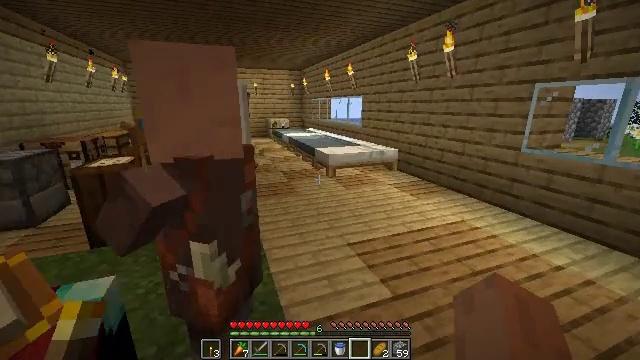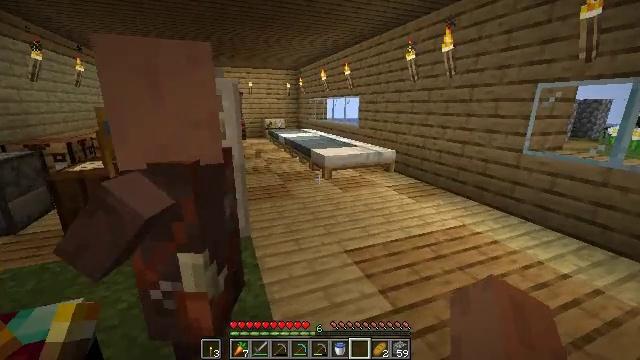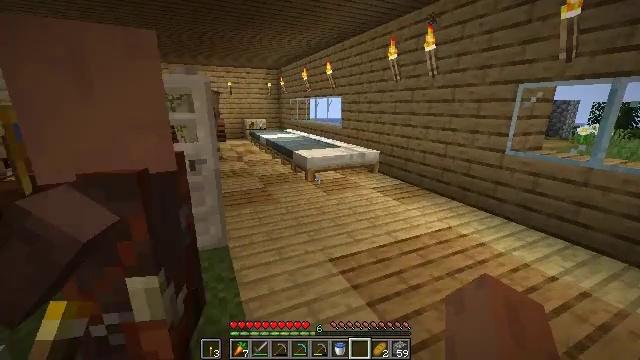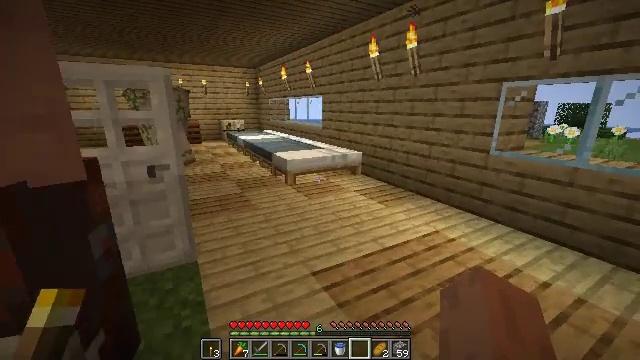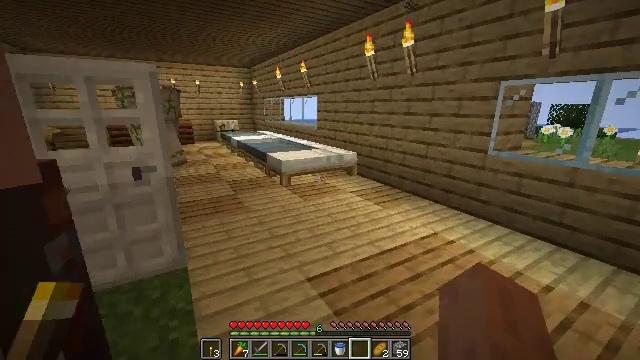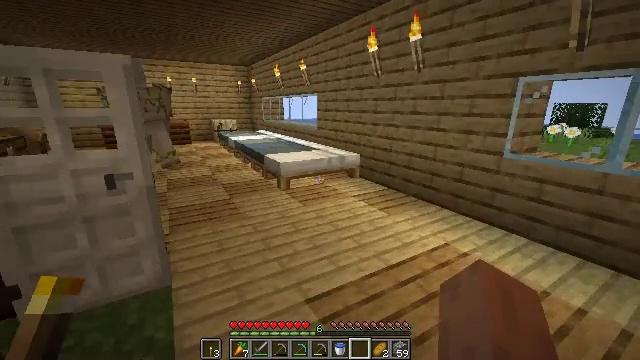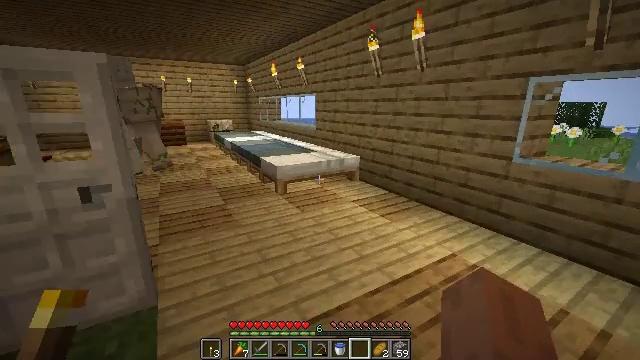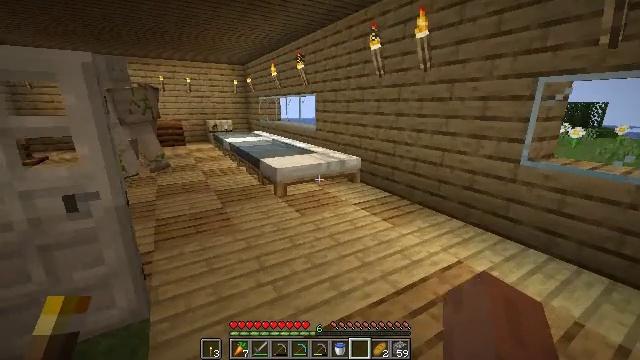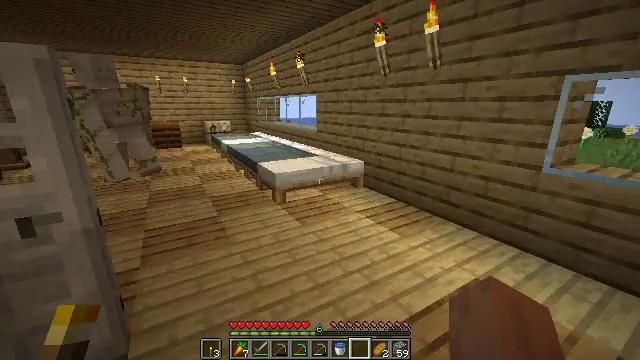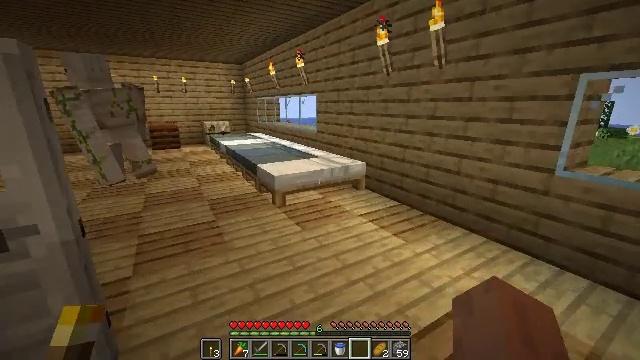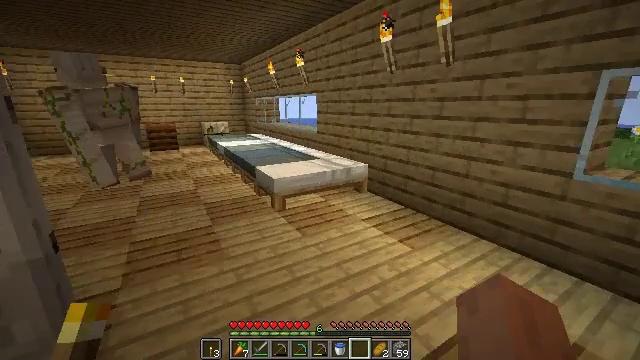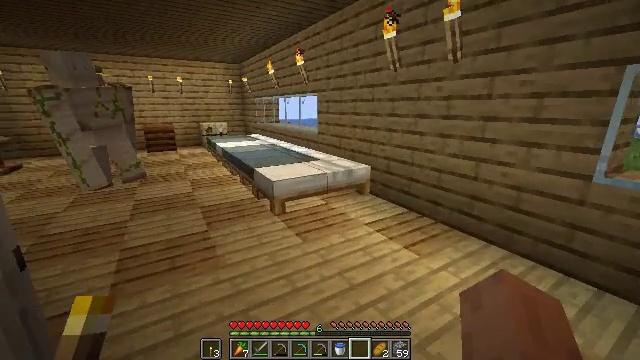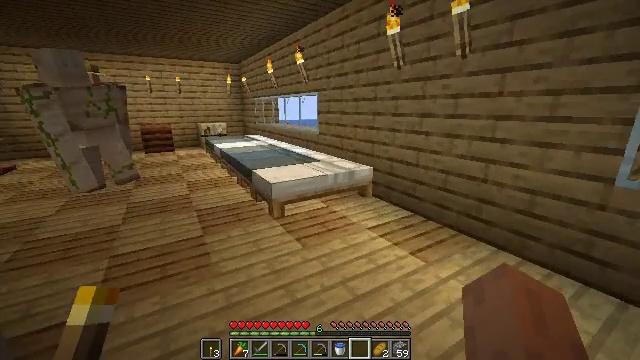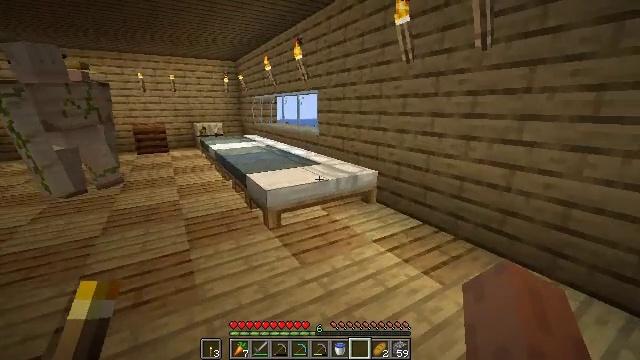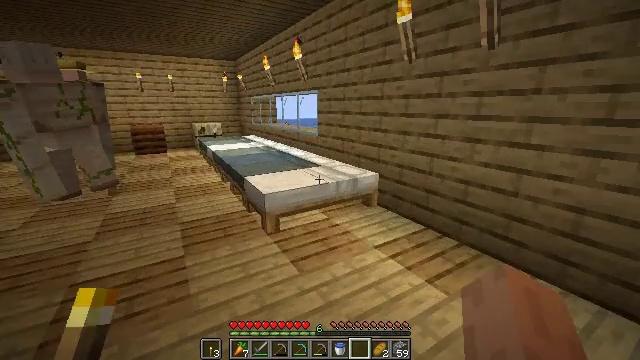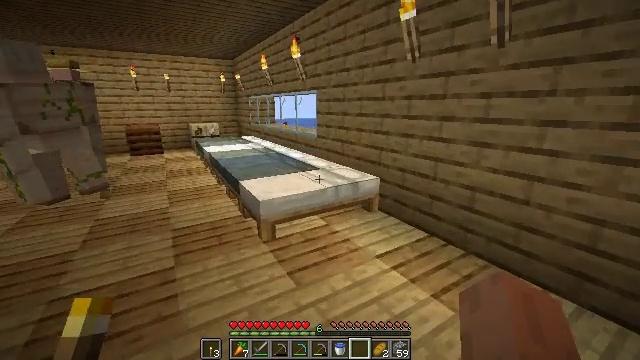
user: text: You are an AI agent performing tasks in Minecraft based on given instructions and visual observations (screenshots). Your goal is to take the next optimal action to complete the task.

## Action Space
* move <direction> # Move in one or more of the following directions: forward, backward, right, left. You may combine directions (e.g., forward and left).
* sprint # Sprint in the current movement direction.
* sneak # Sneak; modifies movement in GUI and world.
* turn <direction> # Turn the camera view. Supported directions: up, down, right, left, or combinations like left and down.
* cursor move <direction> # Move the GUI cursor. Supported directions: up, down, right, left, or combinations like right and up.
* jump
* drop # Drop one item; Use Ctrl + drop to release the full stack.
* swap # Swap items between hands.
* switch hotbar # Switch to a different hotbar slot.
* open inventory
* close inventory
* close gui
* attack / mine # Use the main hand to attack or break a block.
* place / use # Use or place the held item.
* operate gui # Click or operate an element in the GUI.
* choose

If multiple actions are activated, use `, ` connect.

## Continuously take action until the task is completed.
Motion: motion action
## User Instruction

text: Drop a bread.
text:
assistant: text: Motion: move forward, attack / mine
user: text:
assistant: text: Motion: move forward, turn right, attack / mine
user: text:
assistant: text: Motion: move forward, turn right, attack / mine
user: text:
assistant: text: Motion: move forward, turn right, attack / mine
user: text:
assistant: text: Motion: move forward, attack / mine
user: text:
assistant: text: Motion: move forward, attack / mine
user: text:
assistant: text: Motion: move forward, attack / mine
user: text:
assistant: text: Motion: move forward, attack / mine
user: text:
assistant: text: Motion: move forward, attack / mine
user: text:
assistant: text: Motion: move forward, attack / mine
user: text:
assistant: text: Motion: move forward, attack / mine
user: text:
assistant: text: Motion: move forward, attack / mine
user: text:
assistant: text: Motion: move forward, attack / mine
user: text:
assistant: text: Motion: move forward, attack / mine
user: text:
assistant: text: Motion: move forward, attack / mine
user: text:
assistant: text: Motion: attack / mine
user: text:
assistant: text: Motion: turn left, attack / mine
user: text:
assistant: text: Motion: turn left, attack / mine
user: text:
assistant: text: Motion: turn left, attack / mine
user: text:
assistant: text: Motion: turn left, attack / mine
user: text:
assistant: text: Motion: turn left and up, attack / mine
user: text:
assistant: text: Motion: turn left, attack / mine
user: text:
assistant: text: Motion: turn left, attack / mine
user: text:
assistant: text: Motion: attack / mine
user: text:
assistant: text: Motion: attack / mine
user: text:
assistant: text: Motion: attack / mine
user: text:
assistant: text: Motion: attack / mine
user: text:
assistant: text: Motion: attack / mine
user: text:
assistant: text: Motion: attack / mine
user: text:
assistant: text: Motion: attack / mine